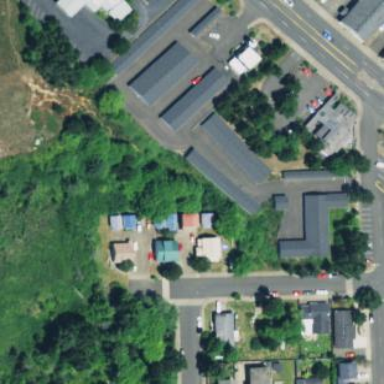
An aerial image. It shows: Storage rental shop.